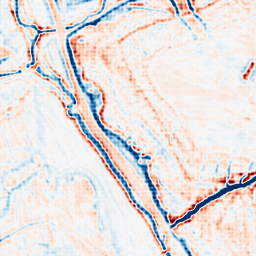
Category: multiscale
Decomposition family: dog_multiscale
Decomposition parameters: sigma_ratio: 1.4
n_scales: 3
base_sigma: 1
Upsampling method: sinc_hamming
Upsampling parameters: scale: 4
kernel_size: 4
Upsampling scale: 4